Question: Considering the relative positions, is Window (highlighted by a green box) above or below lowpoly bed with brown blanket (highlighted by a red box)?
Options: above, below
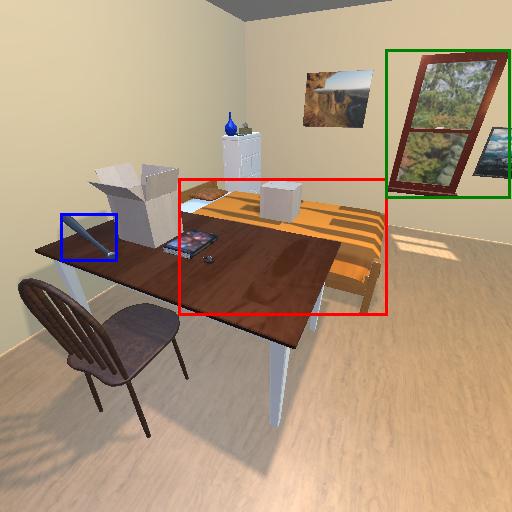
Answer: above